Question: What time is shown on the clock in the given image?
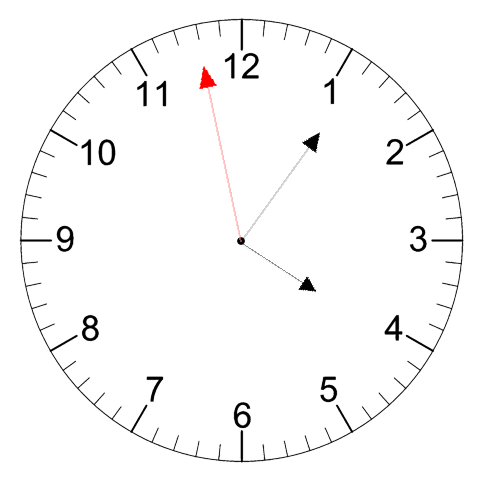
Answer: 04:05:58